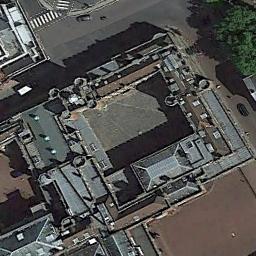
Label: palace